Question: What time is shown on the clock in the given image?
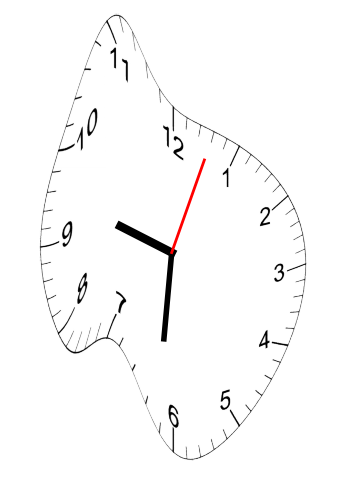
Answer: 09:31:03